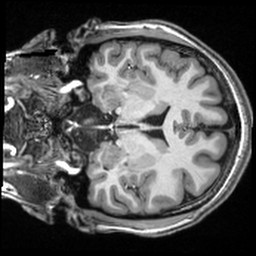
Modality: T1w
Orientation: coronal
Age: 24
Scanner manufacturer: siemens
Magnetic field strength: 3 T
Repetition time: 2.5 s
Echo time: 0.00343 s